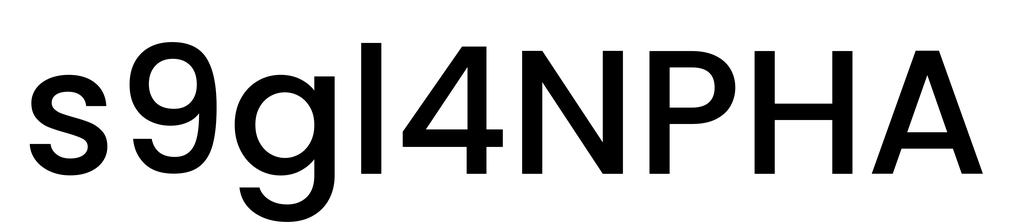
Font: Poppins-Medium